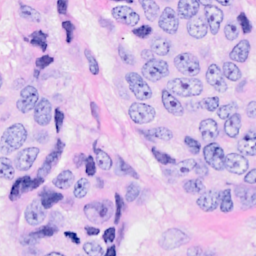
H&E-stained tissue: Breast